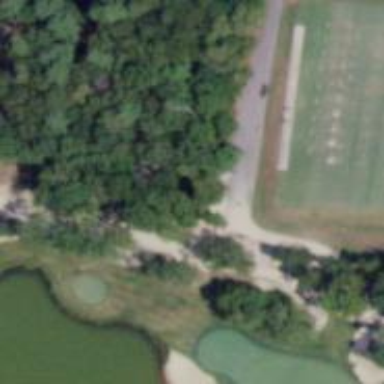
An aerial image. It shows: Footway that serves as golf path.